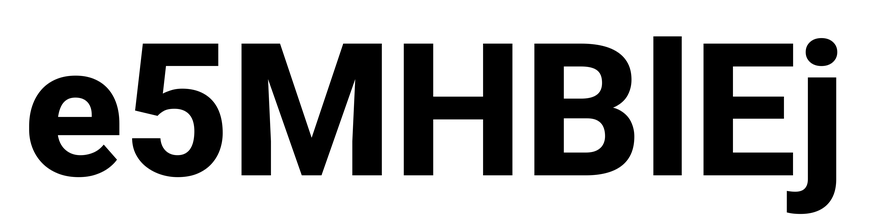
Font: Roboto_ExtraBold